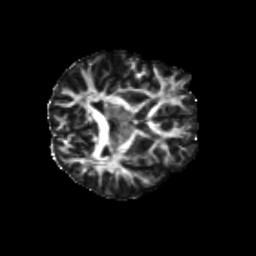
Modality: FA
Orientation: axial
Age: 26
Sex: female
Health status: healthy
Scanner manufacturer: siemens
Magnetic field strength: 3 T
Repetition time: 8.6 s
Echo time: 0.095 s